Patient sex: M
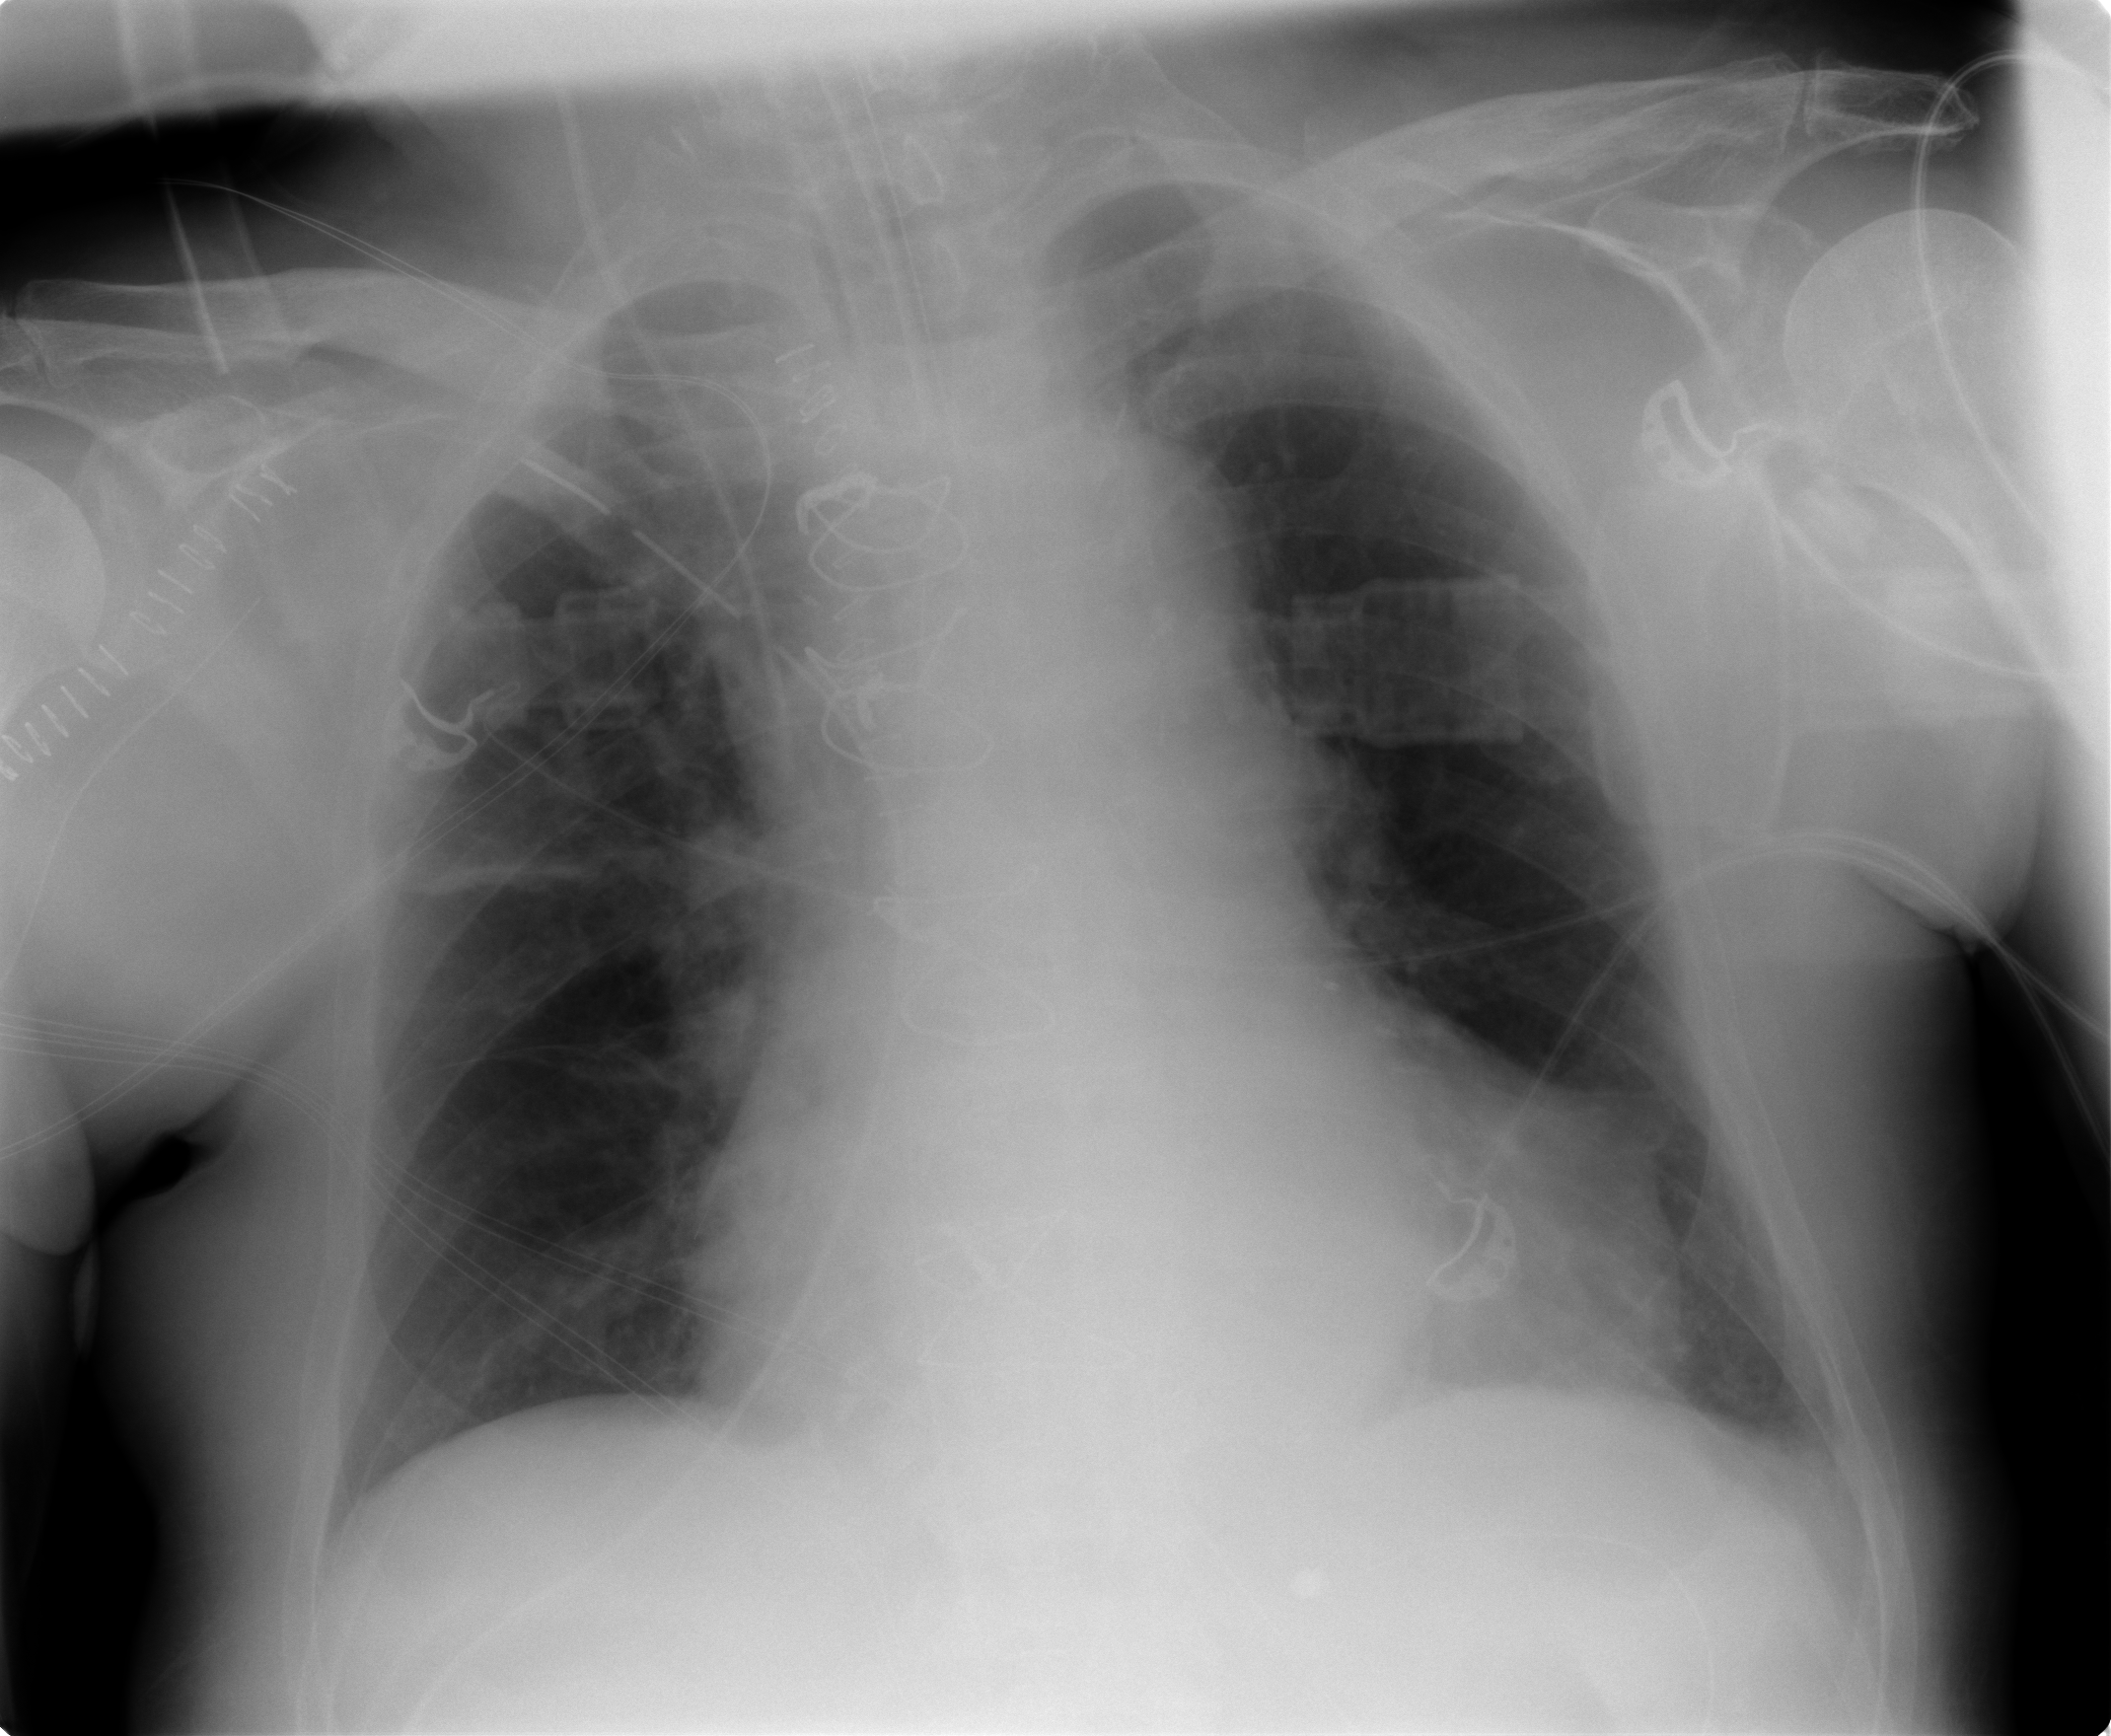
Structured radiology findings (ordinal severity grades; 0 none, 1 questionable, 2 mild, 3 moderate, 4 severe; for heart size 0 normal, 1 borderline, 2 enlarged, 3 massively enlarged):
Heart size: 2
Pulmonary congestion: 2
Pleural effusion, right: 0
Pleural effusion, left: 0
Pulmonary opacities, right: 2
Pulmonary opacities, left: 0
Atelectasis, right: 2
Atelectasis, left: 2